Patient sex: F
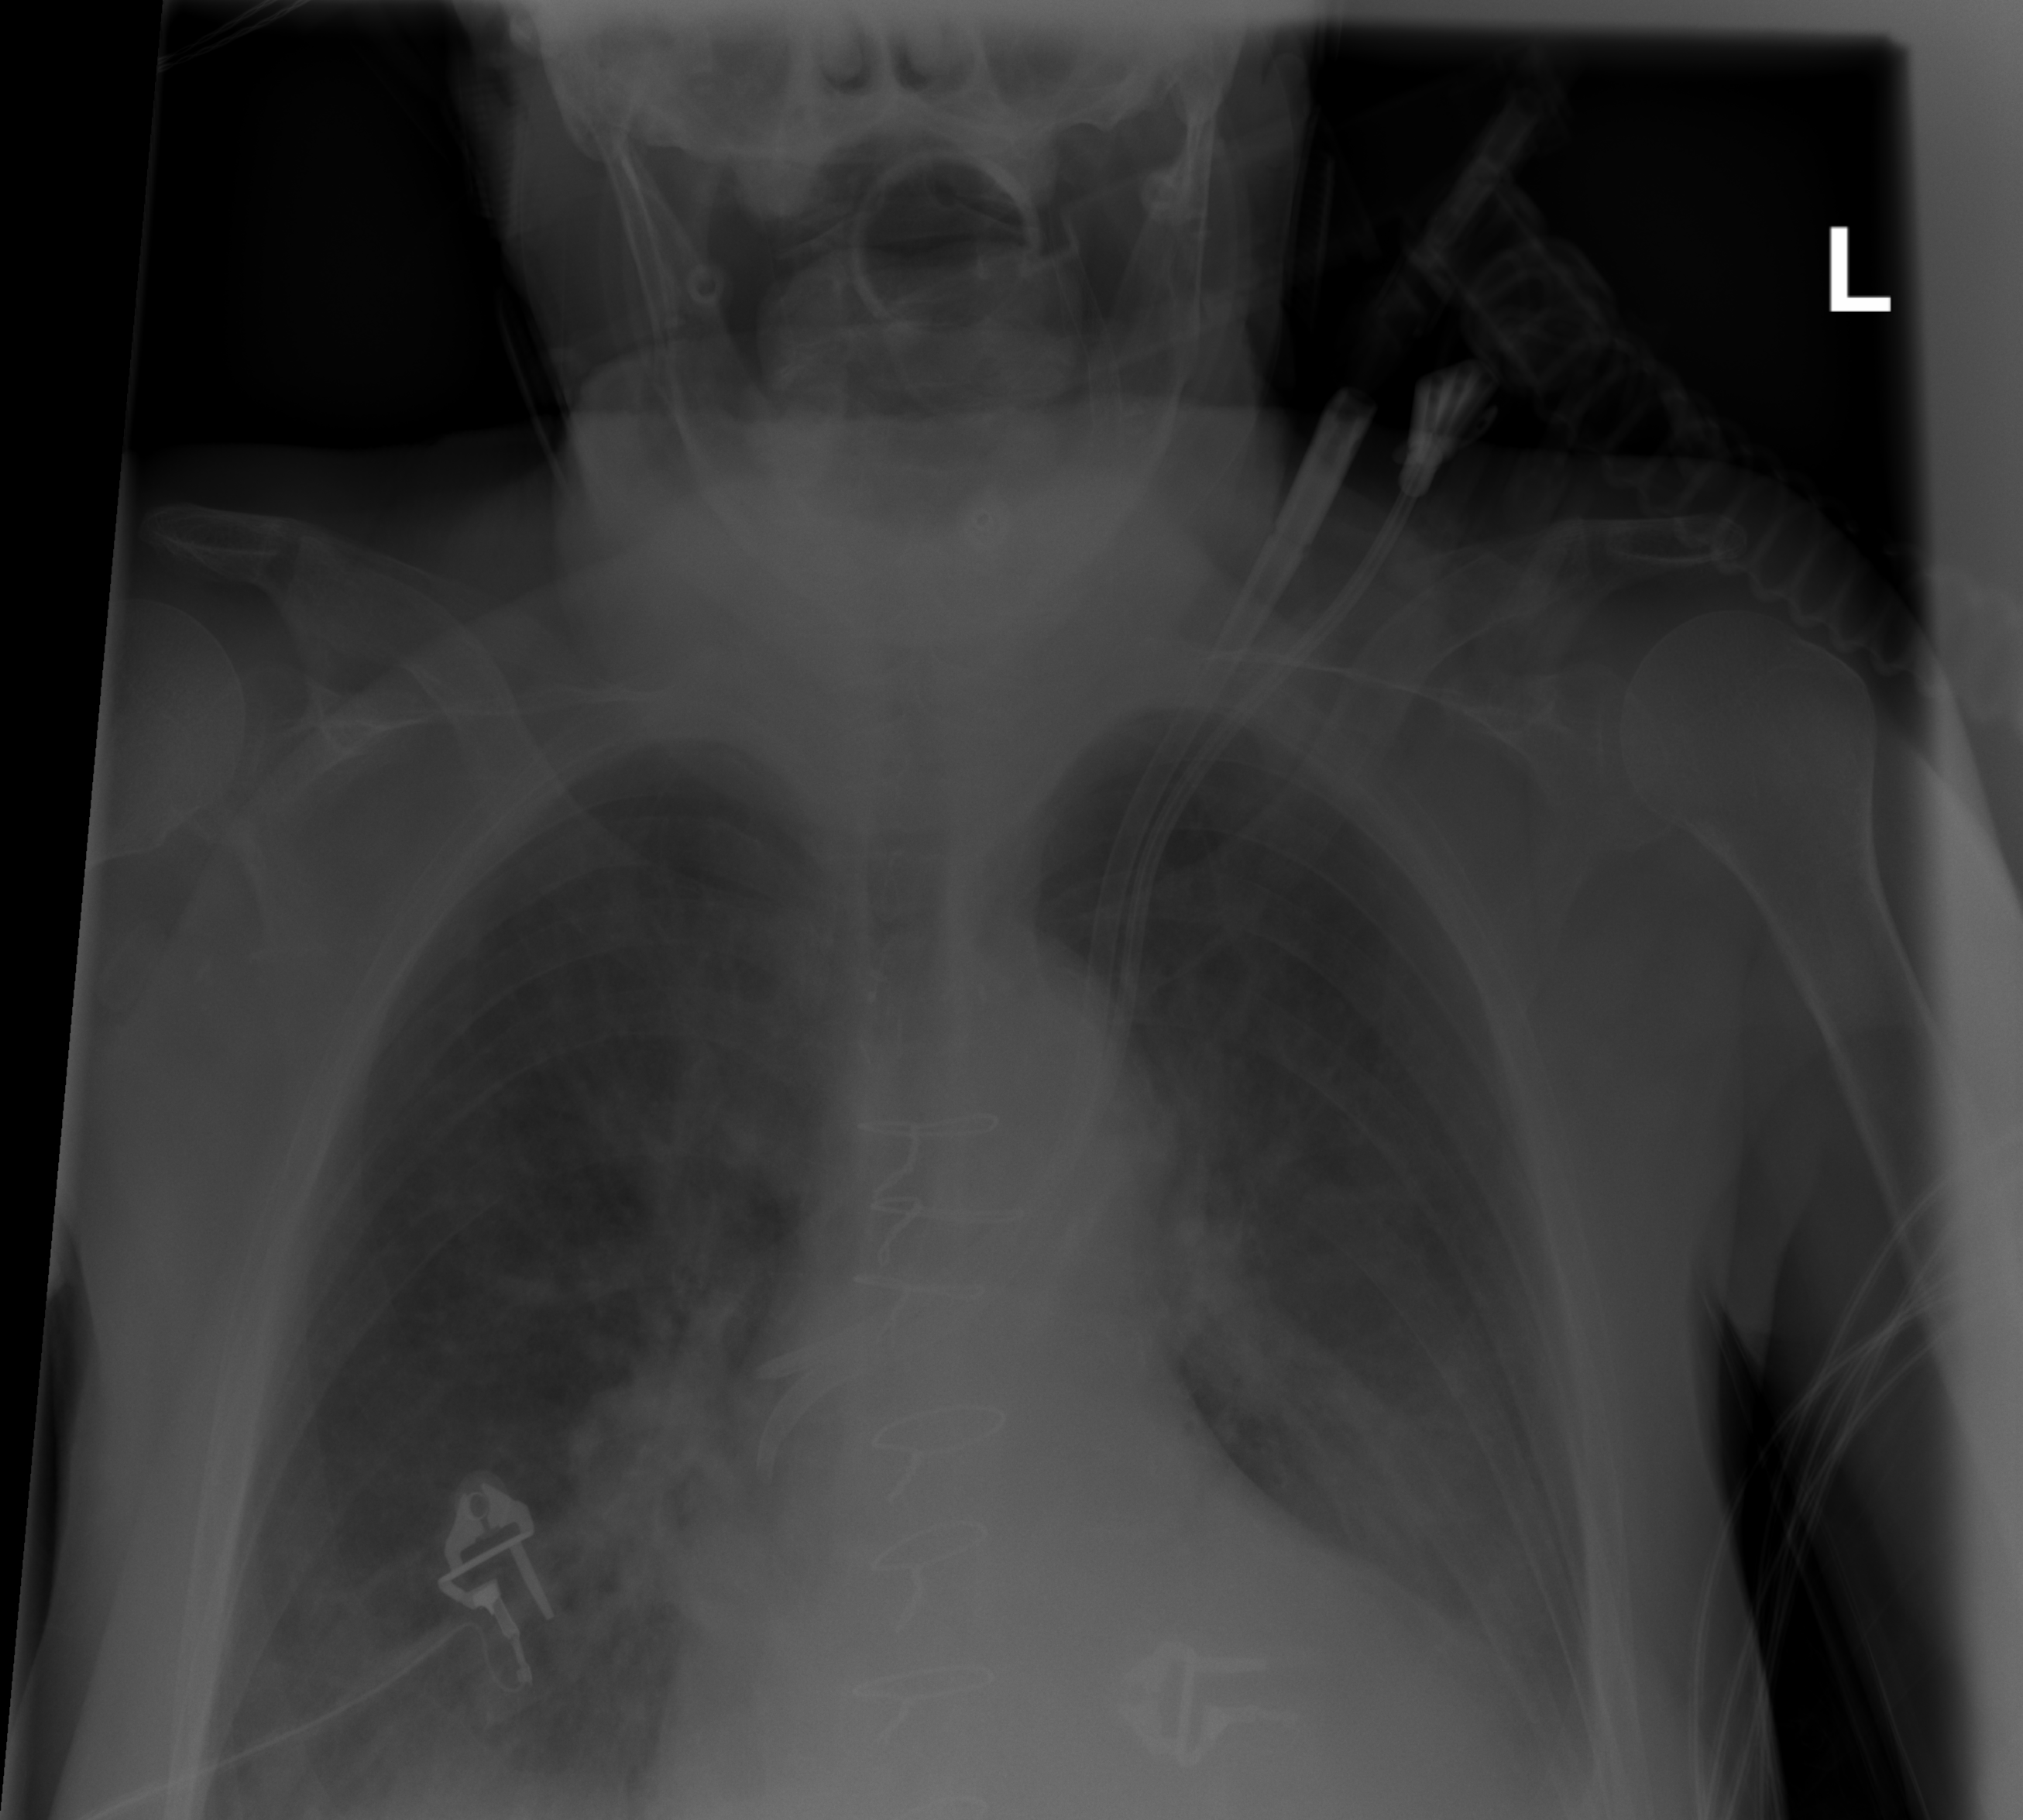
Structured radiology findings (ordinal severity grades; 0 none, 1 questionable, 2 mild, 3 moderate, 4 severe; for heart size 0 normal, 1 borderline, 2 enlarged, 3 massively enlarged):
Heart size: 0
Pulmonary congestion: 3
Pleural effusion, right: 2
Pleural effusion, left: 2
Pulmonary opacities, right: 3
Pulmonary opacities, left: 3
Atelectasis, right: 2
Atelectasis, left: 2